Question: My application delivers tracks as programmed radio, using a container with itemType 'program'. Users are allowed to use the scrubber to skip ahead within the track.
In the Sonos UI I can see the scrubber, but I cannot interact with it.
Is there any way to enable this behaviour?

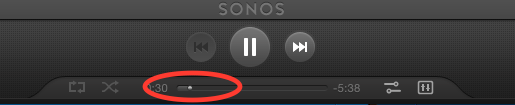
Answer: When listening to a Program Radio Station some features are disabled. This includes the skip backwards function and the scrubber. Unfortunately, There is currently no way to override this behavior and enable that functionality.